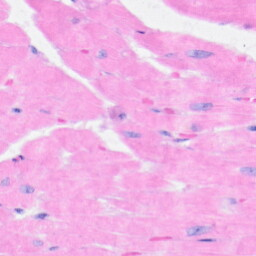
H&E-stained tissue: Heart